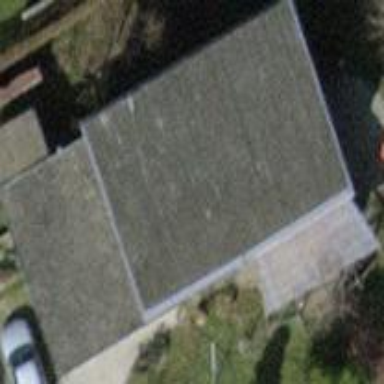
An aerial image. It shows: Simple and straightforward house.